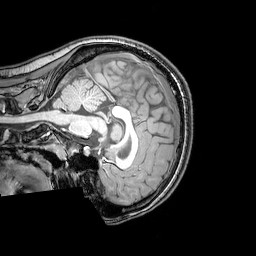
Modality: T1w
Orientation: sagittal
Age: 20
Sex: female
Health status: healthy
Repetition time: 0.081 s
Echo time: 0.037 s